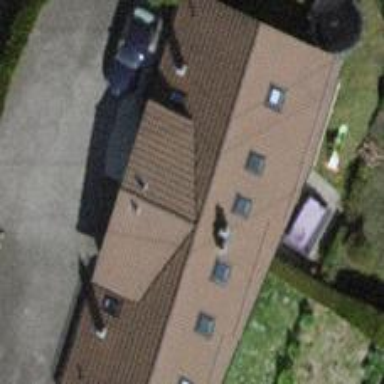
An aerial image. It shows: Semidetached house.